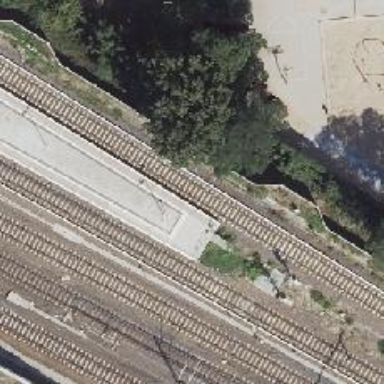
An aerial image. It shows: Railway signal.